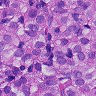
Metastatic tissue present: yes